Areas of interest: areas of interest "Hotel"
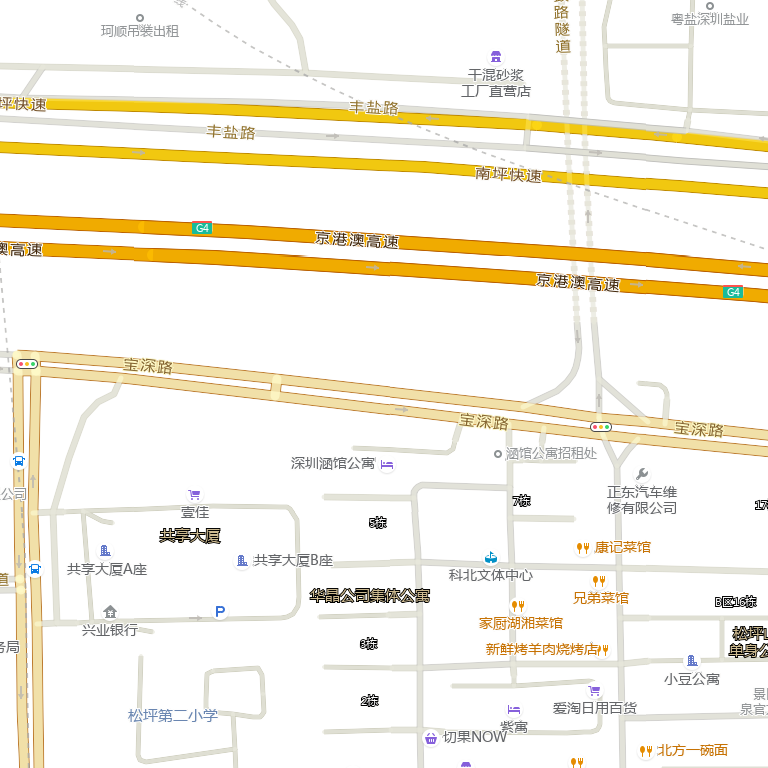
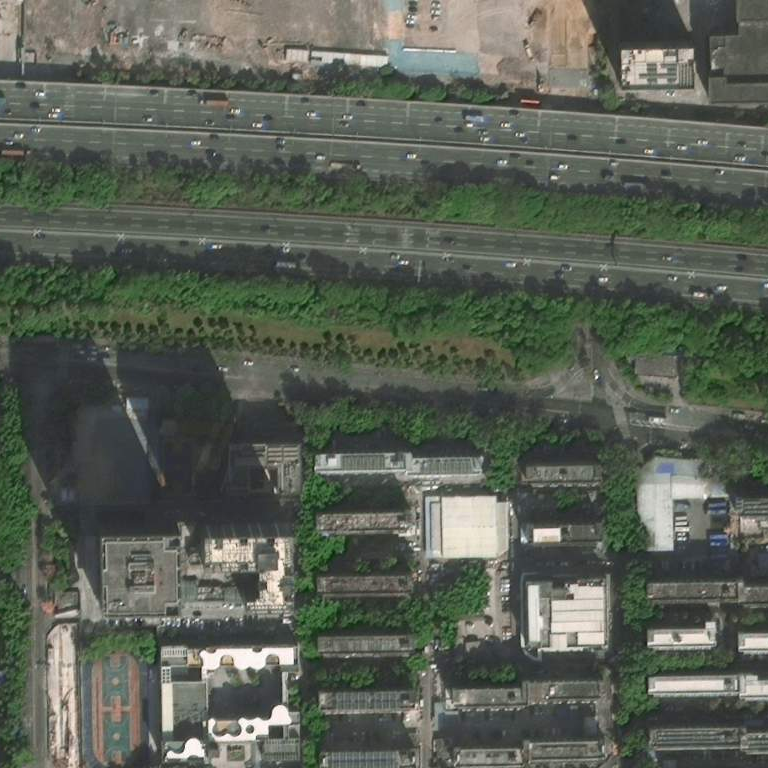